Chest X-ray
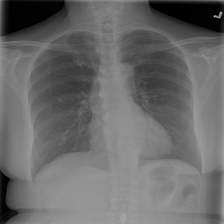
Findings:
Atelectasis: negative
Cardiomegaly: negative
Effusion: negative
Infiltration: negative
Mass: negative
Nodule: negative
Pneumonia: negative
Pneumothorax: negative
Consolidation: negative
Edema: negative
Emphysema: negative
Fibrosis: negative
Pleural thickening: negative
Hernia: negative